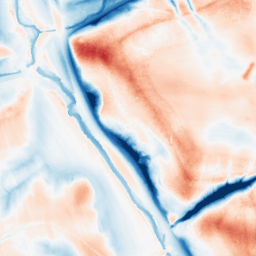
Category: edge_preserving
Decomposition family: guided
Decomposition parameters: radius: 16
eps: 0.1
Upsampling method: sinc_blackman
Upsampling parameters: scale: 4
kernel_size: 16
Upsampling scale: 4